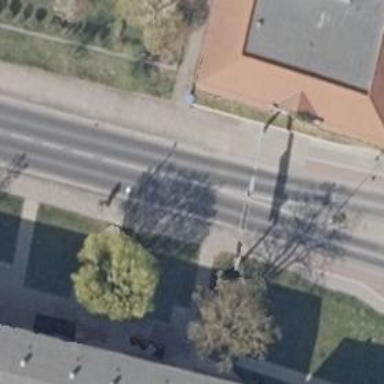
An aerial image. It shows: Primary highway with asphalt surface. There are sidewalks on both sides and separate cycle track.